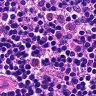
Metastatic tissue present: no